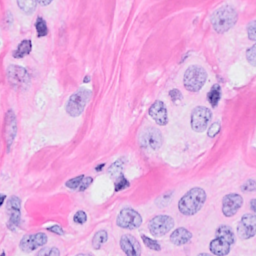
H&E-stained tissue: Breast